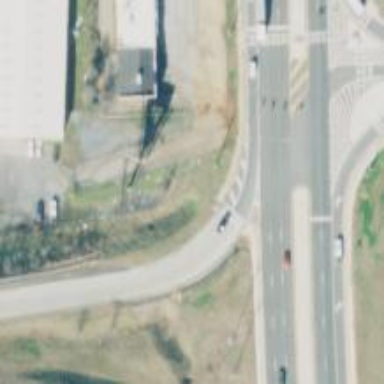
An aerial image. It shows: Trunk link highway.